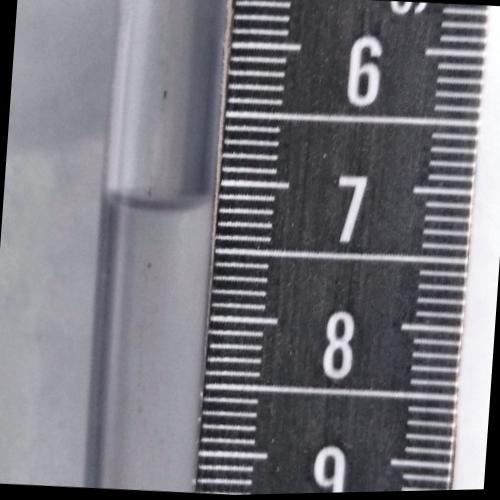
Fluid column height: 7.2 cm